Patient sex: F
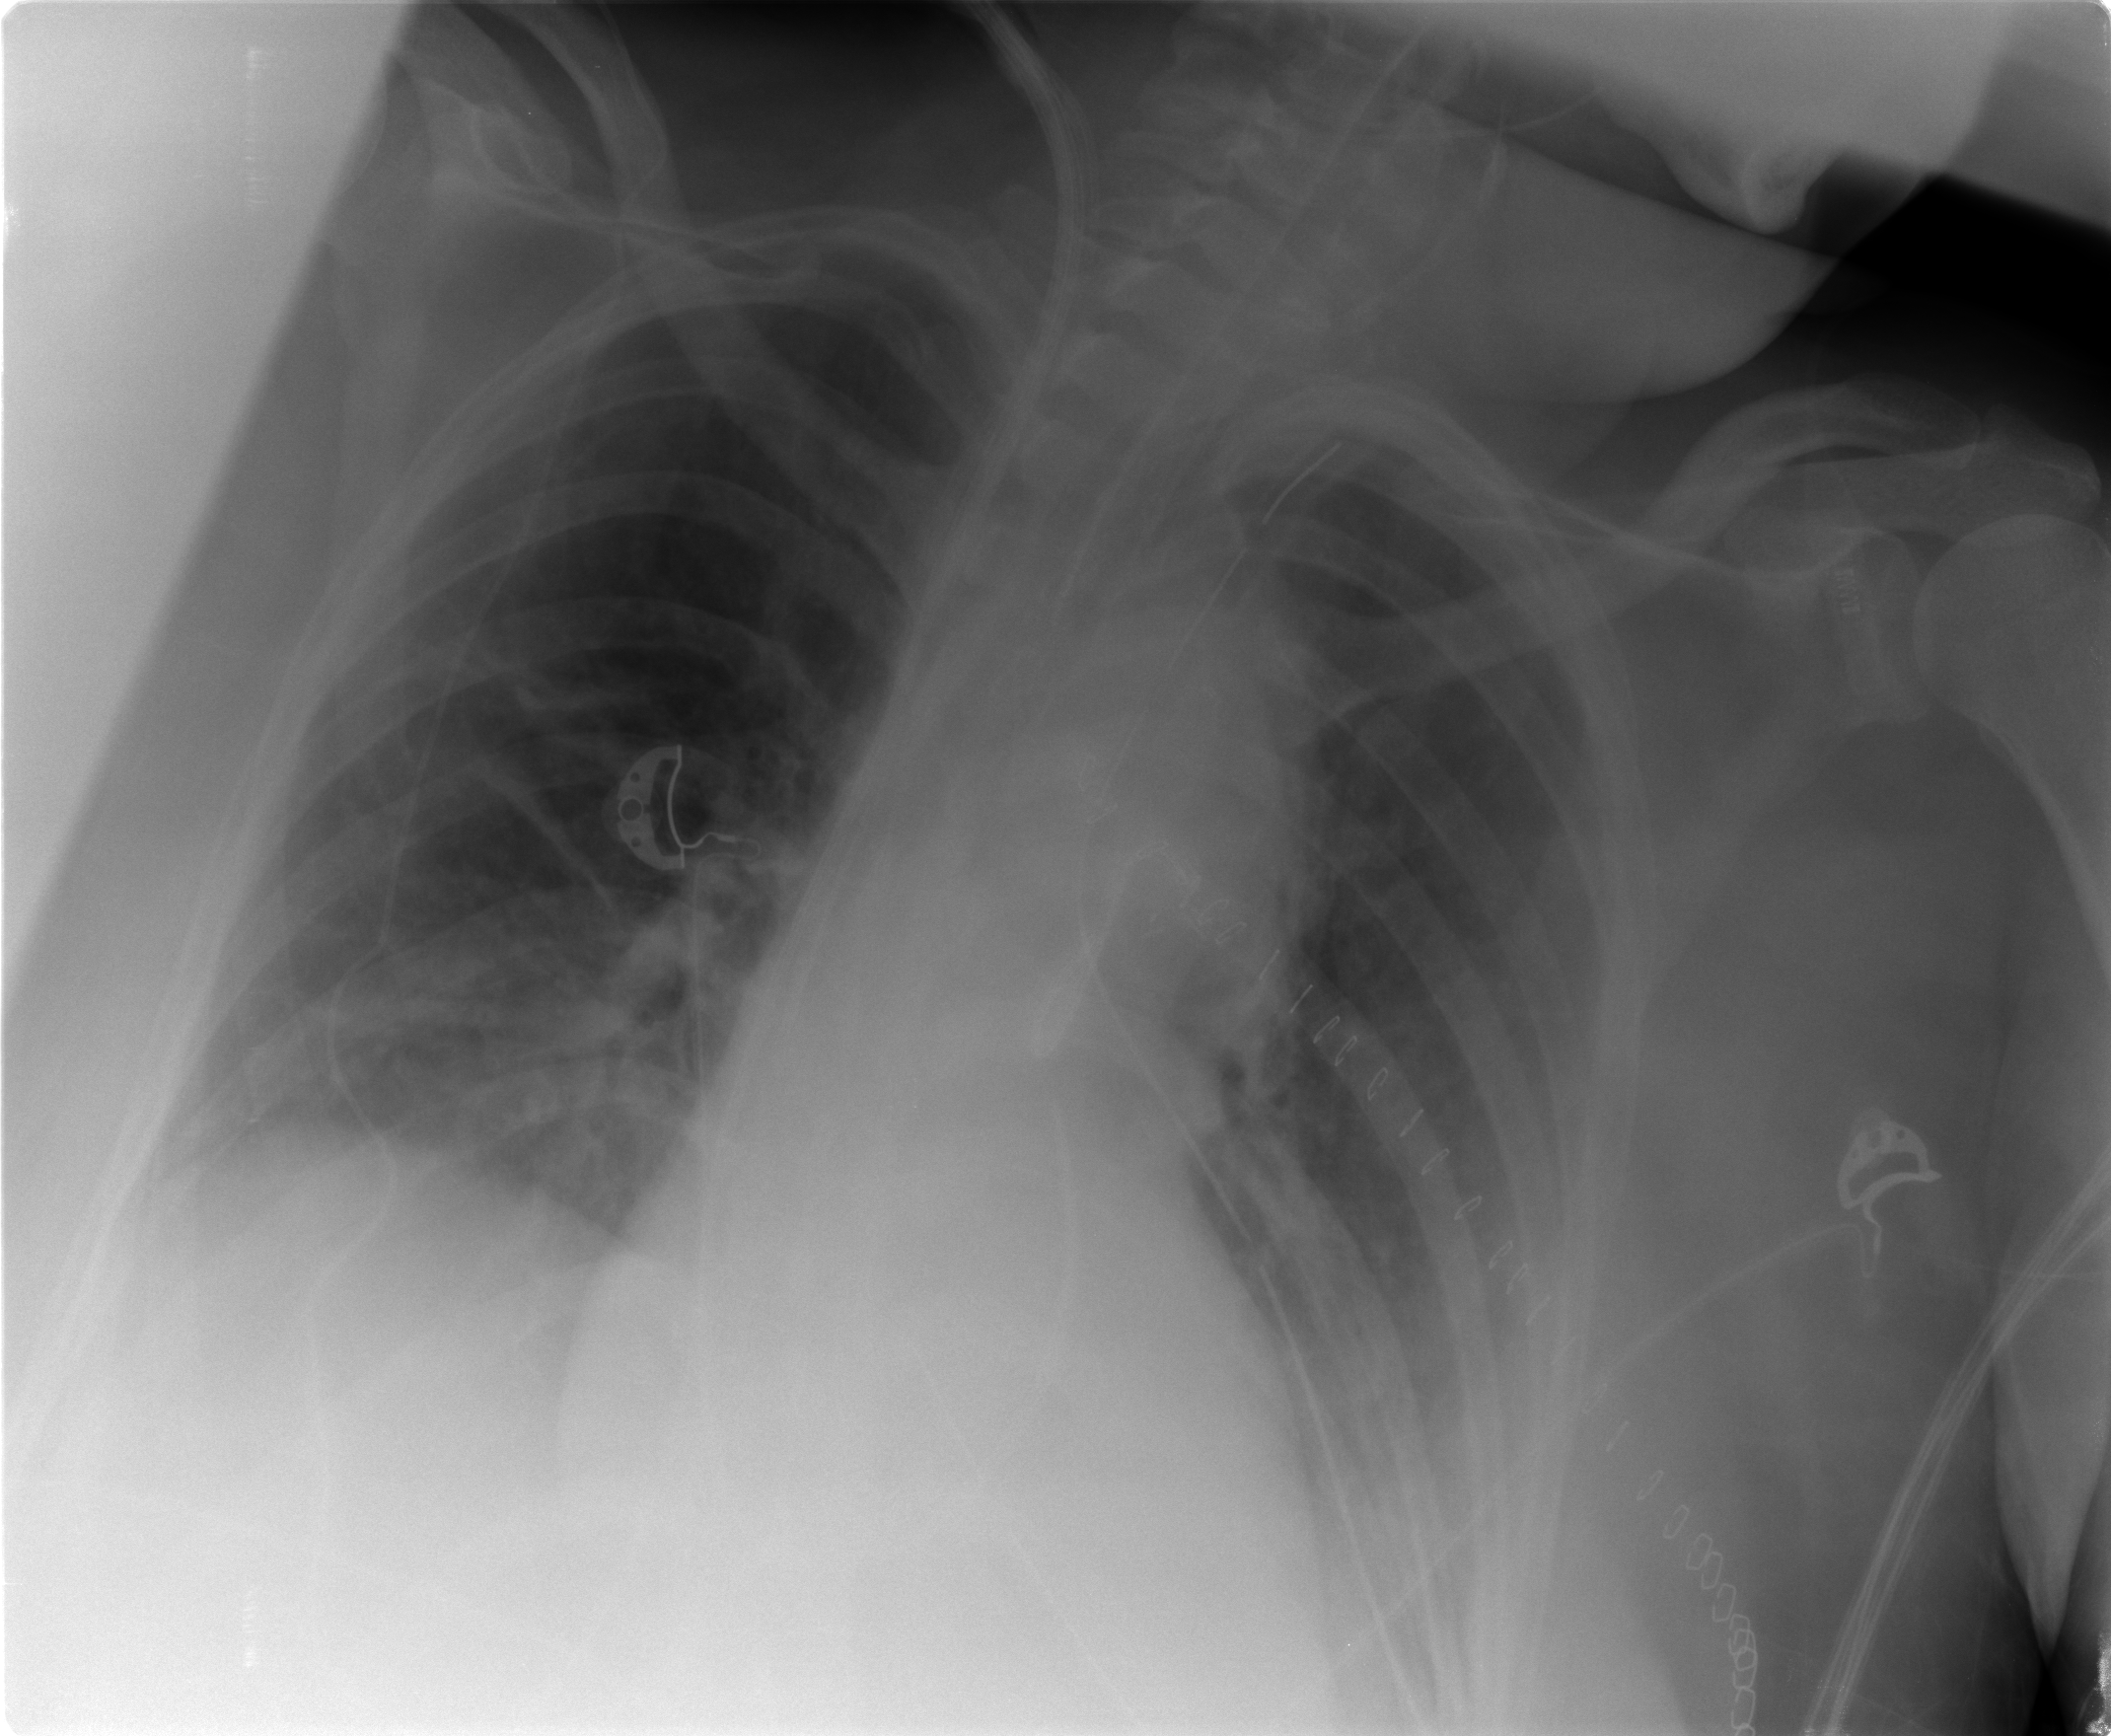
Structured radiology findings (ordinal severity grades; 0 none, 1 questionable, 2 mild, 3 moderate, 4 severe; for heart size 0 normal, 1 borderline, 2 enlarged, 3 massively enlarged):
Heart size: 0
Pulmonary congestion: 2
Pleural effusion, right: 2
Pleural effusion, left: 2
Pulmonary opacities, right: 0
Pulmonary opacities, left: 0
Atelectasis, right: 2
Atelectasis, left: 2